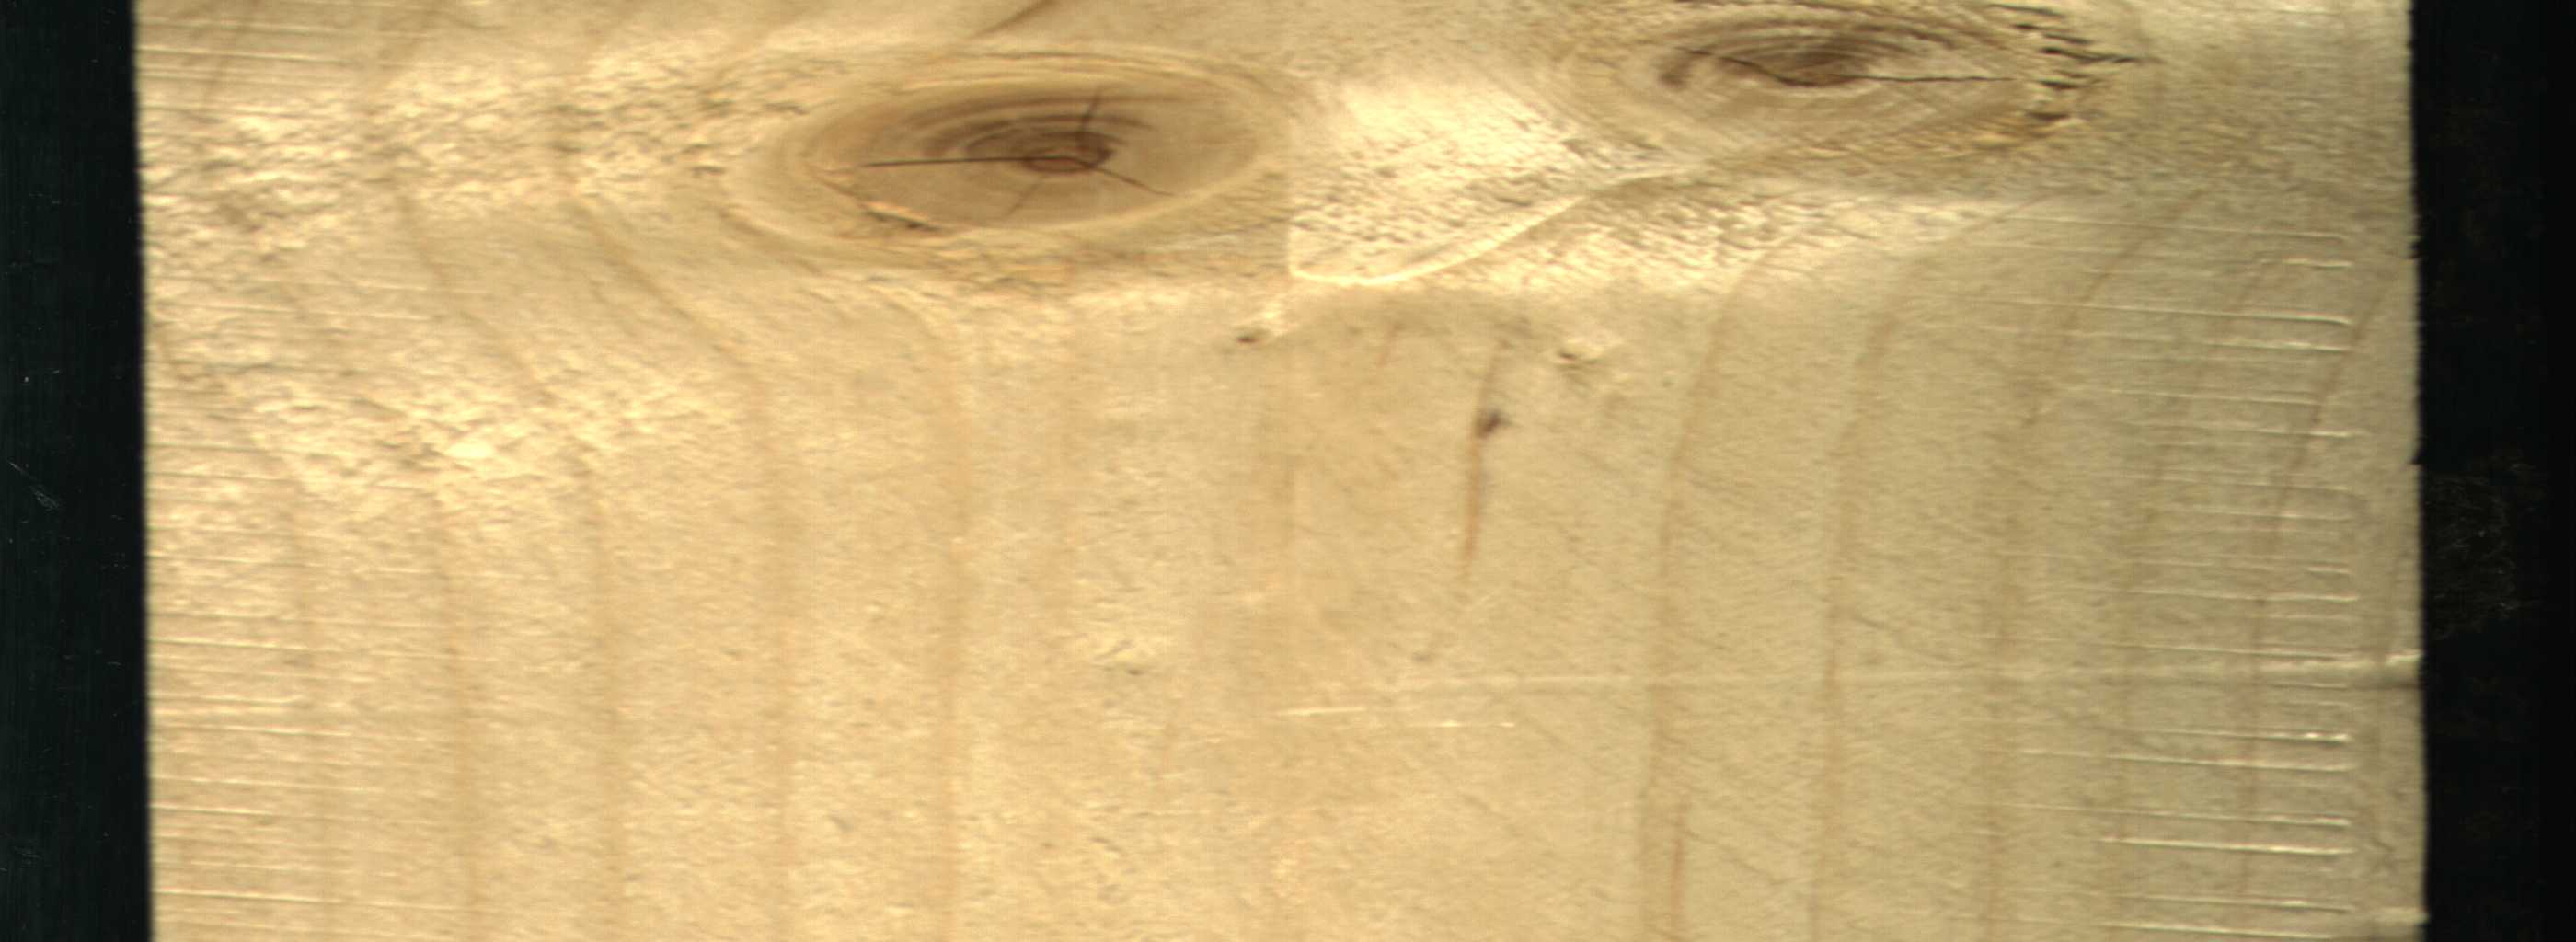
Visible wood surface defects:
knot_with_crack
knot_with_crack